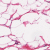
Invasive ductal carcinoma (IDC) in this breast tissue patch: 0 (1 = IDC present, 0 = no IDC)